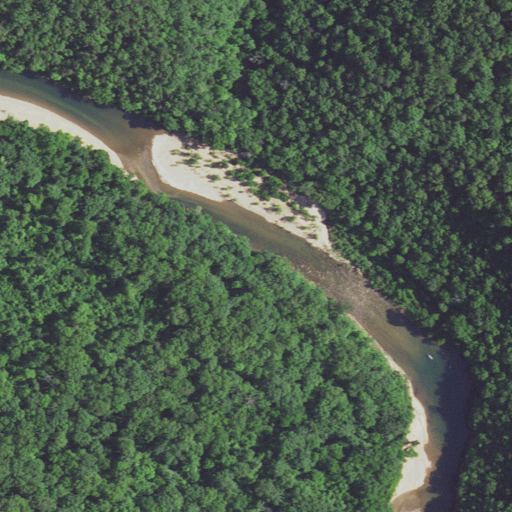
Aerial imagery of valley in Missouri named Coon Hollow containing deciduous forest, open water, open development, woody wetlands, grassland, and mixed forest